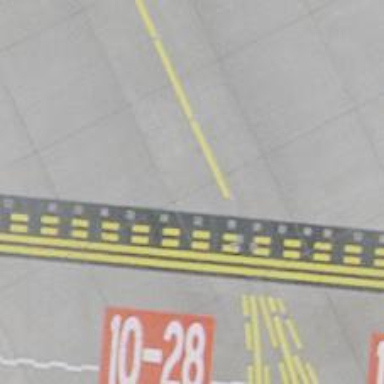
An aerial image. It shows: Runway holding position.